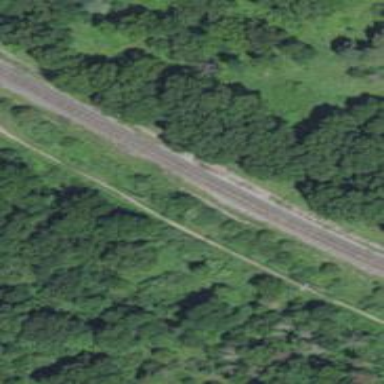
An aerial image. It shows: Railway track.